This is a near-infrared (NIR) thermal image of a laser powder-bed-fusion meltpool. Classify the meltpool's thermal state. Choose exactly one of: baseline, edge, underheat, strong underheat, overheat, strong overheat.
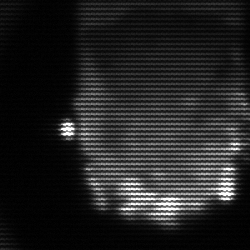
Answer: baseline